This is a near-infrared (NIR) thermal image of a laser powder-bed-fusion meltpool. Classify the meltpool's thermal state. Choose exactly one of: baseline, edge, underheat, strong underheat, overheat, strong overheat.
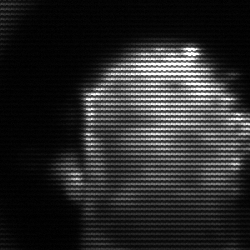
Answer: baseline